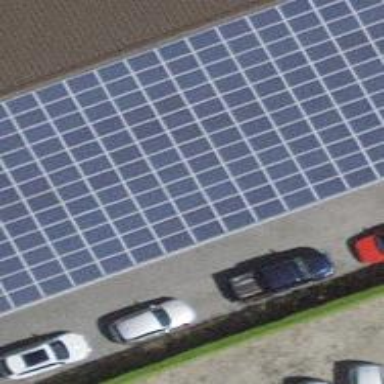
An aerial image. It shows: Solar power generator.